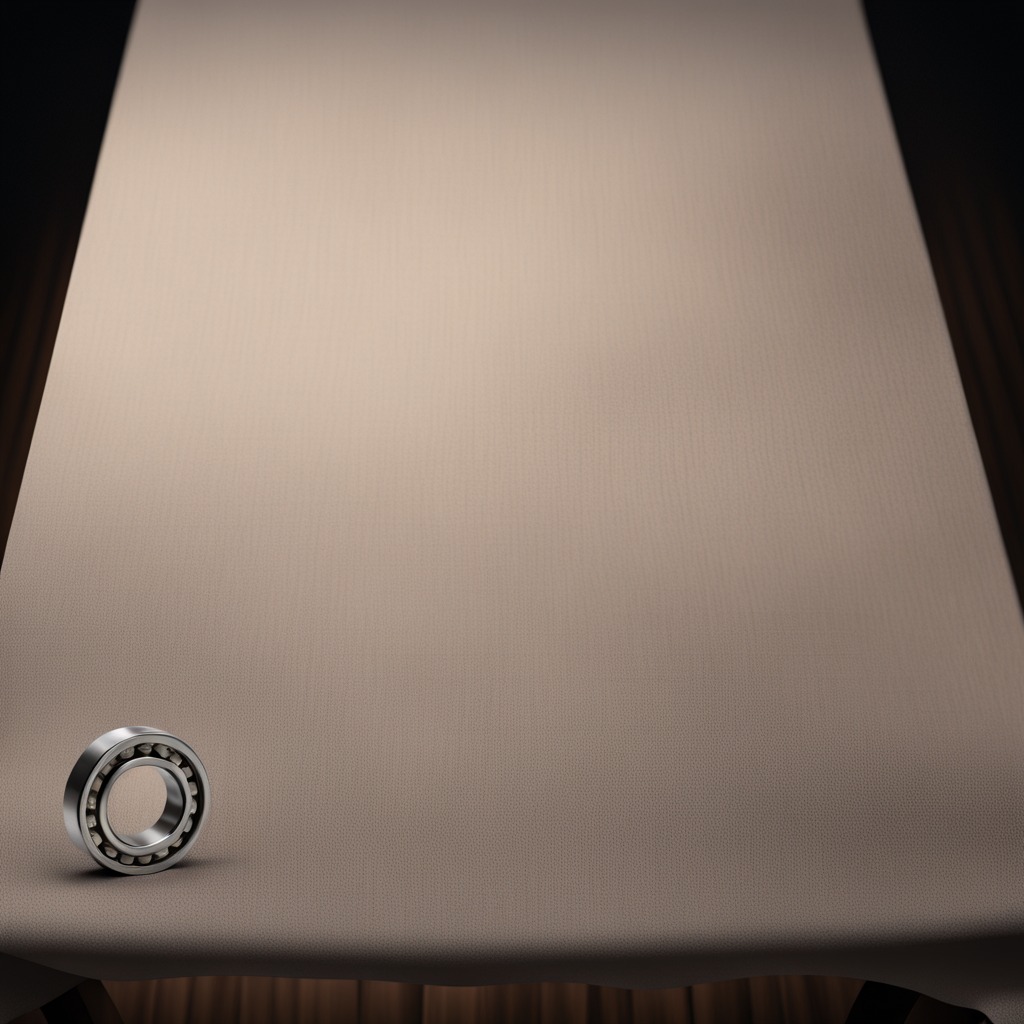
A metal ball bearing lying on a wooden table.